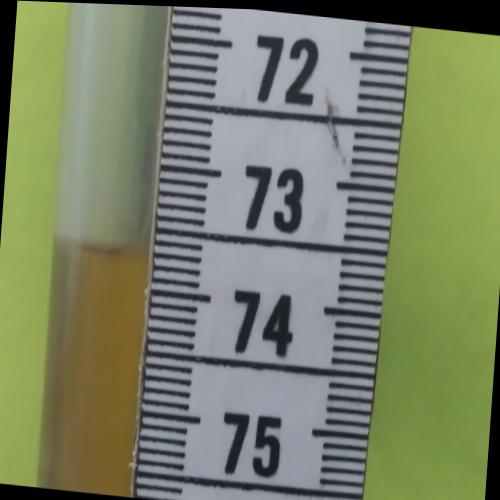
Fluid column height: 73.7 cm